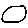
Label: circle